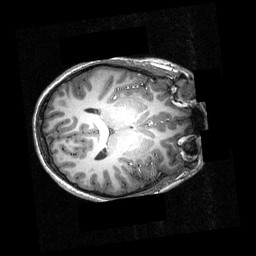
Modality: T1w
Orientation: axial
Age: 12
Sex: male
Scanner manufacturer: siemens
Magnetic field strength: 3.951 T
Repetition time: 1.5 s
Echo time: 0.00341 s